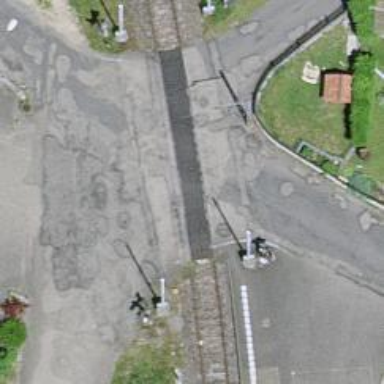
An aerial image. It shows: Level railway crossing with lights and double half barrier.